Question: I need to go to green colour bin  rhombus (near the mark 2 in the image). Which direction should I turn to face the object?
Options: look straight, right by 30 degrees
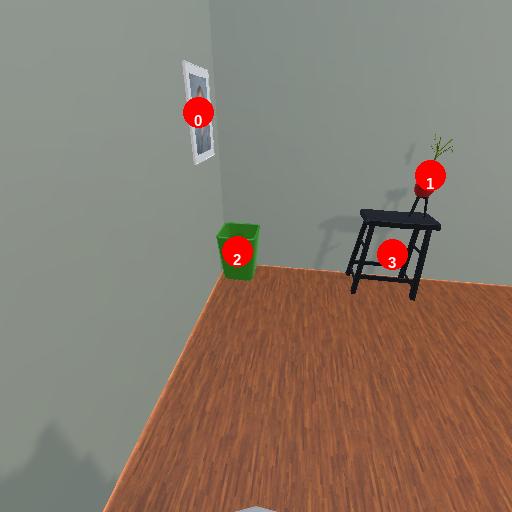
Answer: look straight